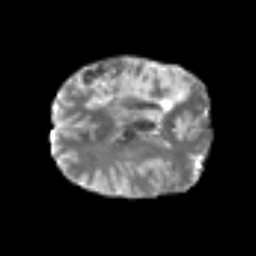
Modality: T2w
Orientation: axial
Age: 49
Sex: male
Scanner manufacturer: siemens
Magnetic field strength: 3 T
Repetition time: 6.1 s
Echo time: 0.101 s